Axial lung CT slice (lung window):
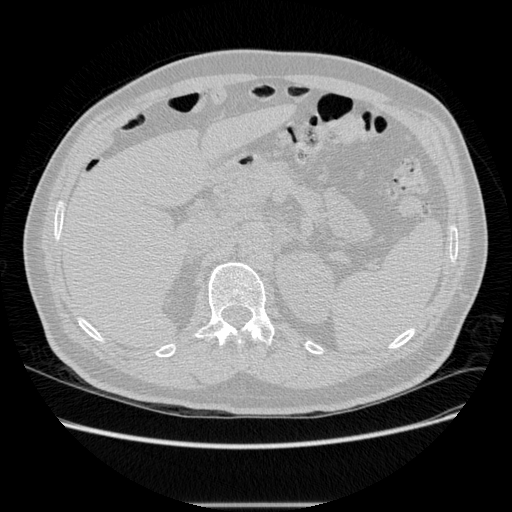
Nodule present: no